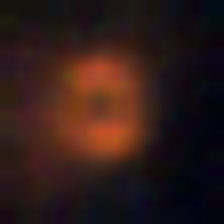
Taxon: NanoPlankton
Group: Other